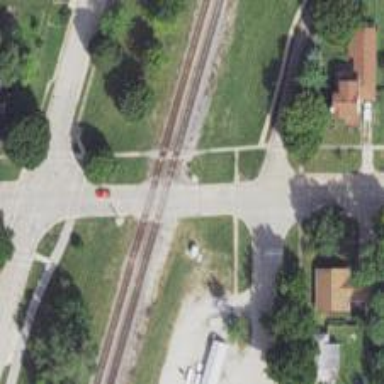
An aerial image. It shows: Crossing for the railway.